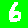
Digit: 6